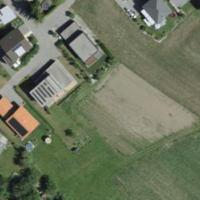
EUNIS habitat code: 55
Species observed at this site:
Cornus sanguinea
Euonymus europaeus